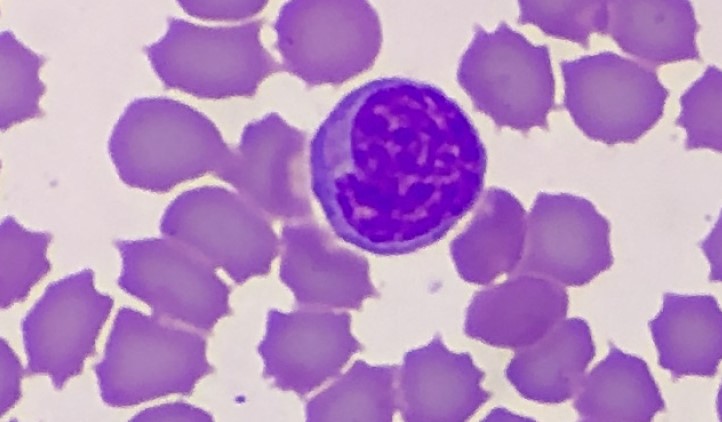
White blood cell type: Monocyte